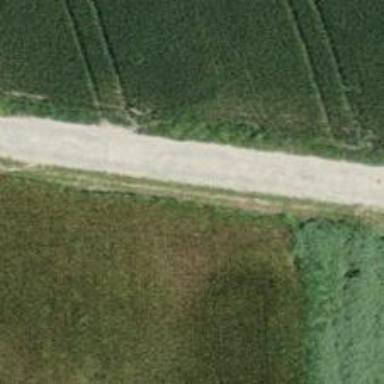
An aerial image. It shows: Track with fine gravel surface. The track type is grade 2.